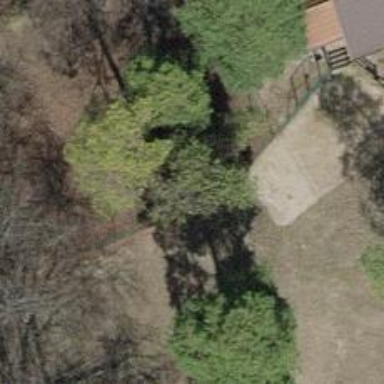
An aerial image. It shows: Evergreen tree with needle-leaved leaves.